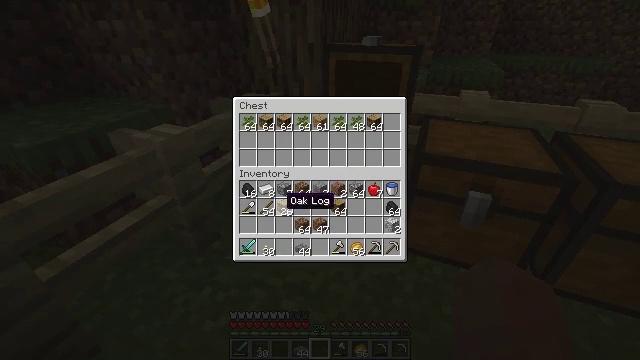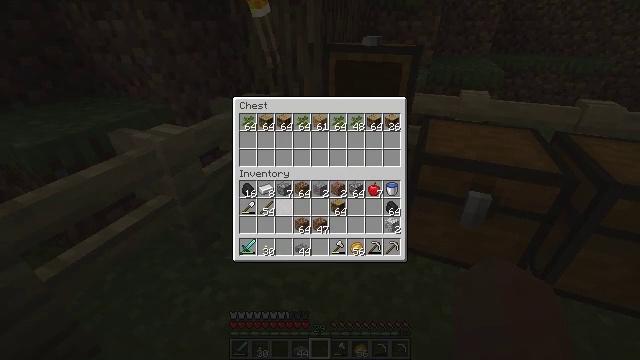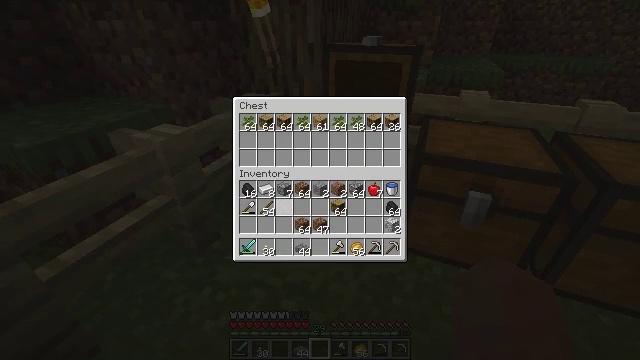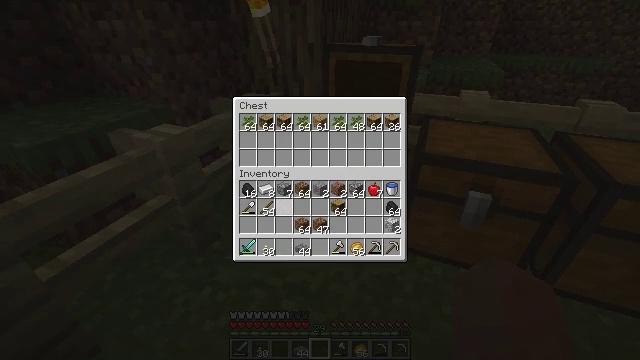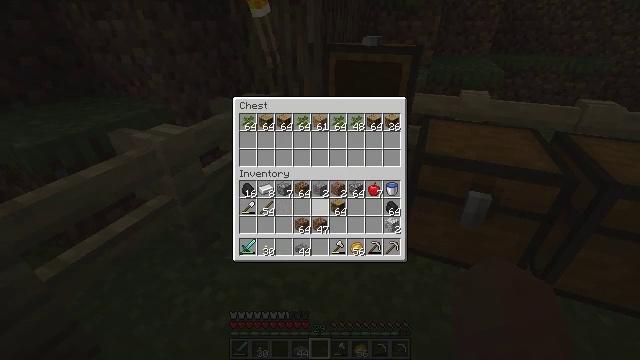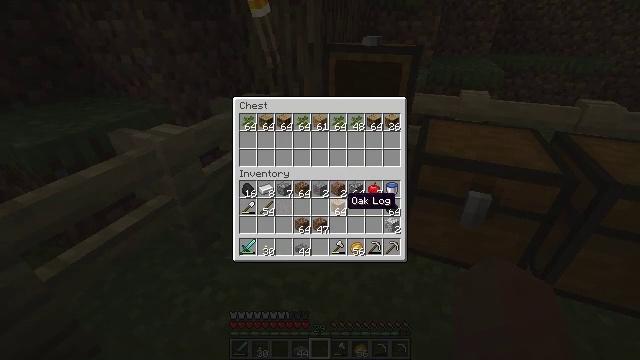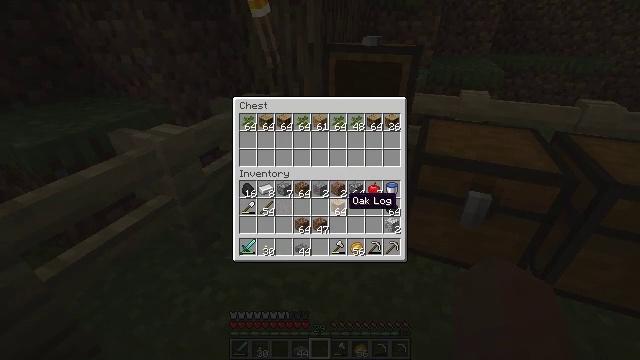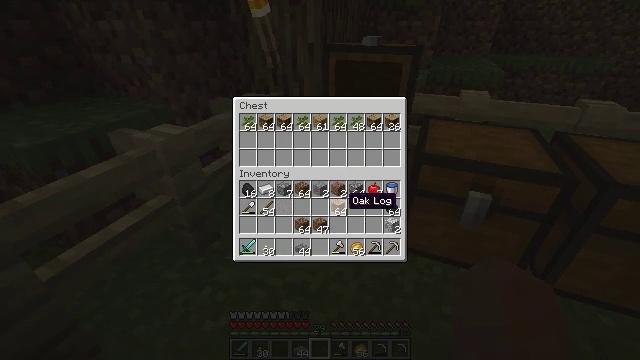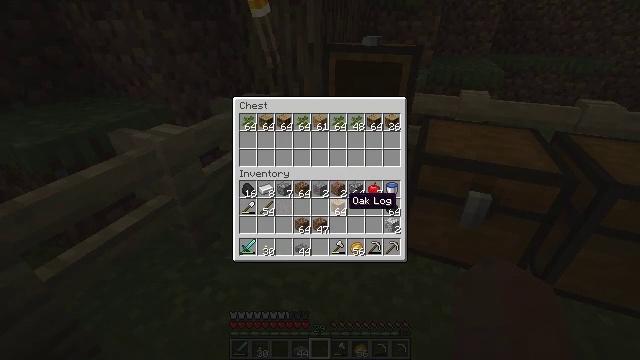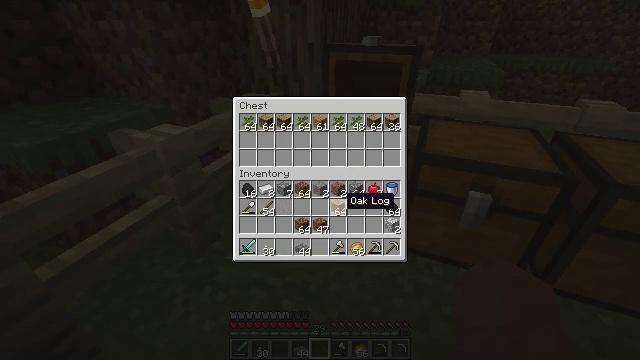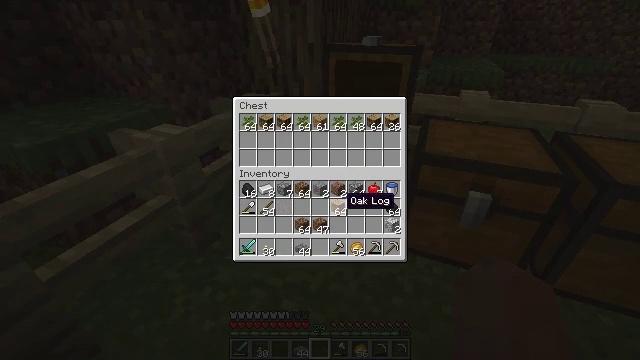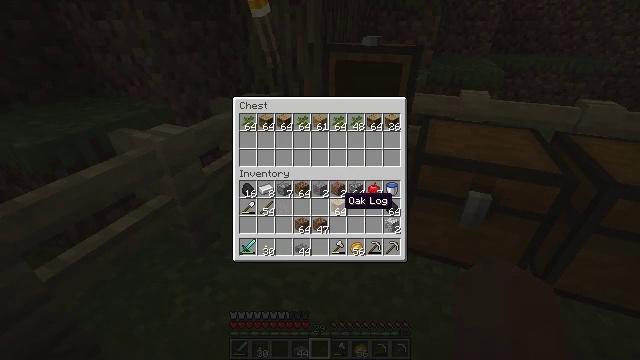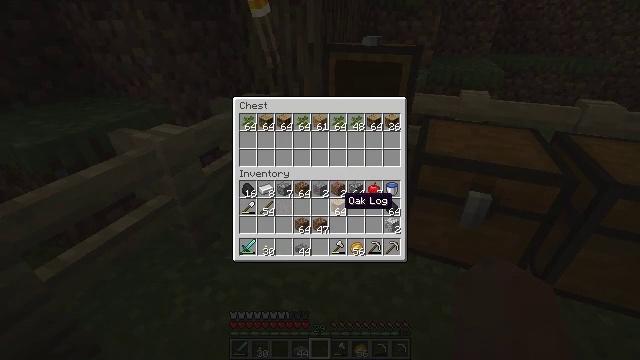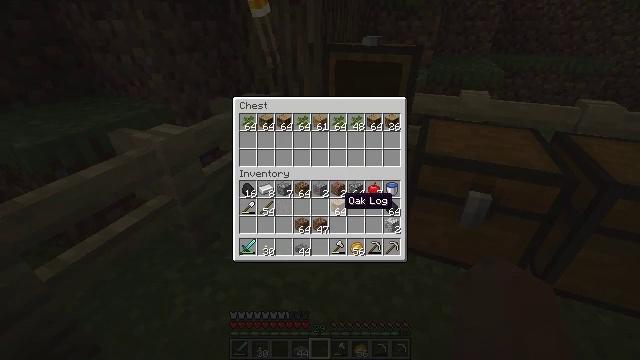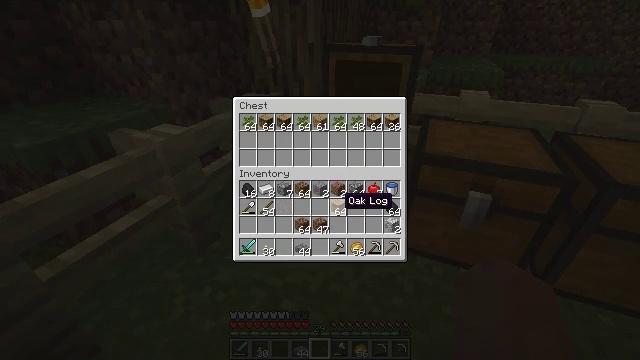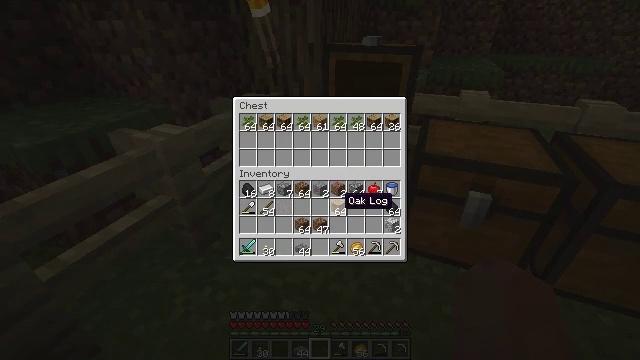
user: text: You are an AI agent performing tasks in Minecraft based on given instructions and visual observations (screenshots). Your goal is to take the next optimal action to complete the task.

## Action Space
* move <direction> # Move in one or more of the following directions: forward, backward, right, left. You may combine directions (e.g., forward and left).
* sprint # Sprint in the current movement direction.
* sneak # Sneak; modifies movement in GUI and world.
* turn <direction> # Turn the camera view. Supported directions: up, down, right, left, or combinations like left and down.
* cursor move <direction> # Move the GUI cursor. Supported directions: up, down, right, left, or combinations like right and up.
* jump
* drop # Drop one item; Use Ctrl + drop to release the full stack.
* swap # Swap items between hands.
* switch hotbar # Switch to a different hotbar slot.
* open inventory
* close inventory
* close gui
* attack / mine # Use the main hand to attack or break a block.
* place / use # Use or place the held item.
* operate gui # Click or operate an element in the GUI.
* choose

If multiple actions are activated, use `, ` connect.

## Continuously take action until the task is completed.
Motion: motion action
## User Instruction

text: Chop down the birch log.
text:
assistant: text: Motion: sneak, operate gui
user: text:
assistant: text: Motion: sneak, operate gui
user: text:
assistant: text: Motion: sneak, cursor move right
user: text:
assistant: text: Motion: sneak, cursor move right
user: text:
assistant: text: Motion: sneak, cursor move right
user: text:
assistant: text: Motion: sneak
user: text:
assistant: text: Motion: sneak
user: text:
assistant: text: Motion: sneak
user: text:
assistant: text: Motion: sneak
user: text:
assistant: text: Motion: sneak
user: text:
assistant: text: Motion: sneak
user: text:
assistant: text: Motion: sneak
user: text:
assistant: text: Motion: sneak
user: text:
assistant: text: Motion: sneak
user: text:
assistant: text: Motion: sneak
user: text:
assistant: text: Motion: sneak, operate gui
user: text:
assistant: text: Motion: sneak, operate gui
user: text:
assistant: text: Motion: sneak
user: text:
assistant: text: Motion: sneak
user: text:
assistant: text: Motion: sneak
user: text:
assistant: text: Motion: sneak
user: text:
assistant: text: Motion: sneak
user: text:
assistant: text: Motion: no_op
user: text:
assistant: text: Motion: no_op
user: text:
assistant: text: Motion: close gui
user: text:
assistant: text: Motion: open inventory
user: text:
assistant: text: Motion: turn left and up, open inventory
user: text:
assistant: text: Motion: turn left and up
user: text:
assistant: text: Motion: turn left and up
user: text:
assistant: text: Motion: turn up